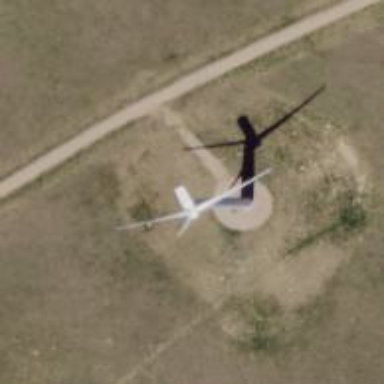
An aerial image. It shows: Wind power generator with wind turbines.